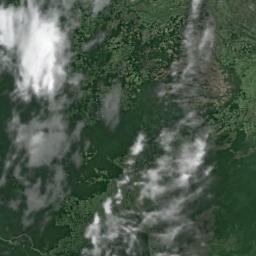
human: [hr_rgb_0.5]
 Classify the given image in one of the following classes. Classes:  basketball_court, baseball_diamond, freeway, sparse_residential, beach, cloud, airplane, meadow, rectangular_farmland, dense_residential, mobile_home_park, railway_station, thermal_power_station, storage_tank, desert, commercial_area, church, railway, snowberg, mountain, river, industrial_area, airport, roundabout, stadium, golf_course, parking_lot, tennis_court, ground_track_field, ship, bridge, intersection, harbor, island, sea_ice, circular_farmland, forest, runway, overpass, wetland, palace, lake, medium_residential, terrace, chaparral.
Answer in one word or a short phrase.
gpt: cloud